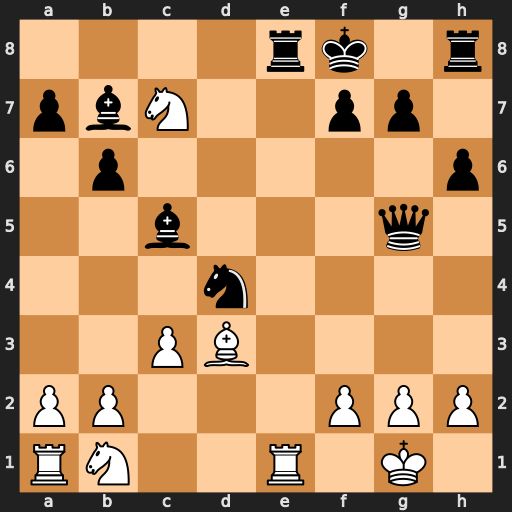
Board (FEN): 4rk1r/pbN2pp1/1p5p/2b3q1/3n4/2PB4/PP3PPP/RN2R1K1
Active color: w
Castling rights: -
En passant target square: -
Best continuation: Rxe8#